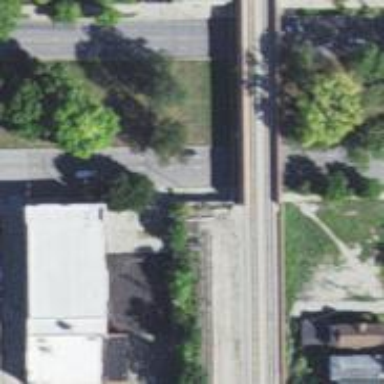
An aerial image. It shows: Abandoned railway siding.